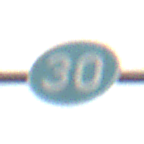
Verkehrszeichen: VorgeschriebeneMindestgeschwindigkeit
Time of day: MorningAfternoon
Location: Outdoor (Nature)
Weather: Overcast
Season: NotSpecified
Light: Natural